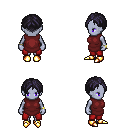
a pixel art fantasy rpg character, female body template, dark elf, purple skin, maroon tunic, red pants, raven parted hairstyle, bracelets, gold boots, four views (front, back, left, right), 2x2 character sprite sheet, small pixel art, hard edges, no anti-aliasing